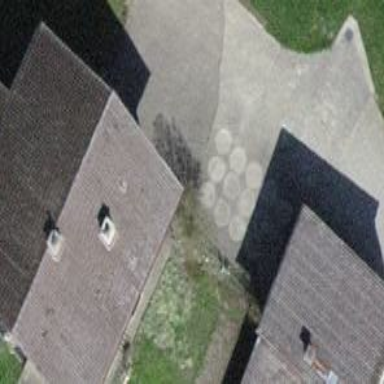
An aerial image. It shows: Simple house.